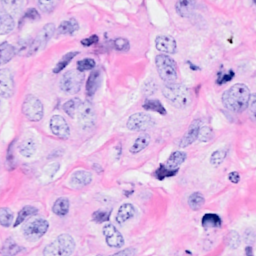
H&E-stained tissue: Breast